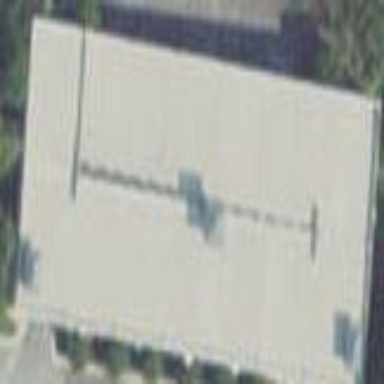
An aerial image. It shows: Commercial building.